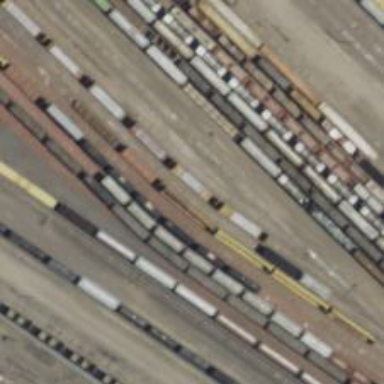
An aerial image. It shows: Railway siding for service.